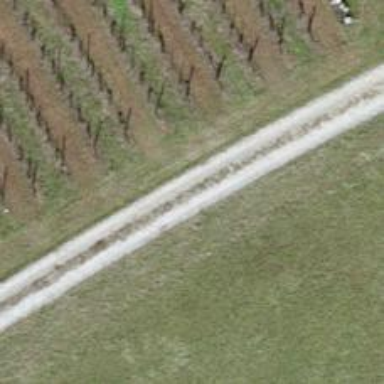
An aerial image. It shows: Gravel track with grade2 quality.